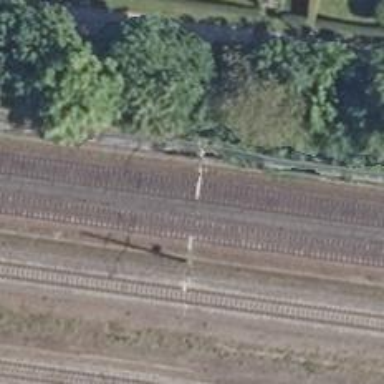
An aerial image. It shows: Milestone along the railway track with catenary mast.